Question: I am trying to get the Text from a Composite in Eclipse using the SWTbot API.
I have Composite which contains Main Group and That Main Group Contains Child Groups.
The problem i am facing is i am not able to get the Text Inside the Composite, is there a way in Eclipse to get that Text.
I have attached the Image of my Composite, in which i want to get all the text like name,Min Version etc.
Please help, Its kind of blocker for my project.

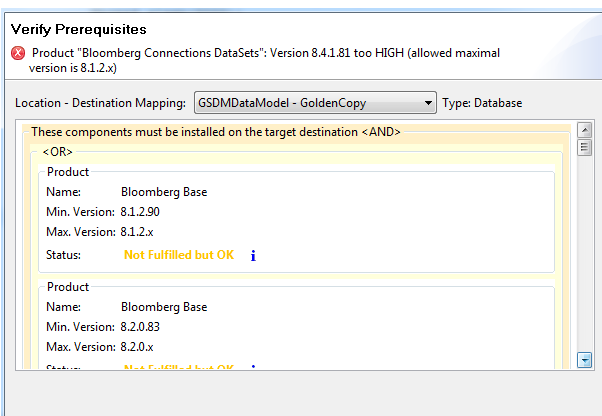
Answer: Not directly, but you can do it in this way:
'''
public getContainedText(Control c) {
return getContainedText(c, new ArrayList<String>());
}
private getContainedText(Control c, List<String> strings) {
if (c instanceof Label) {
strings.add(((Label) c).getText();
} else if (c instanceof Text) {
strings.add(((Text) c).getText();
}
// and so on for other control types you want to handle
// and for text you are interested in.
// Or as an approximation, use reflection to check if
// c has getText method and call it, but this will miss
// List, Combo, etc.
if (c instanceof Composite) {
for (Control child : ((Composite) c).getChildren()) {
getContainedText(child, strings);
}
}
}
'''